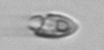
Label: Katodinium_or_Torodinium